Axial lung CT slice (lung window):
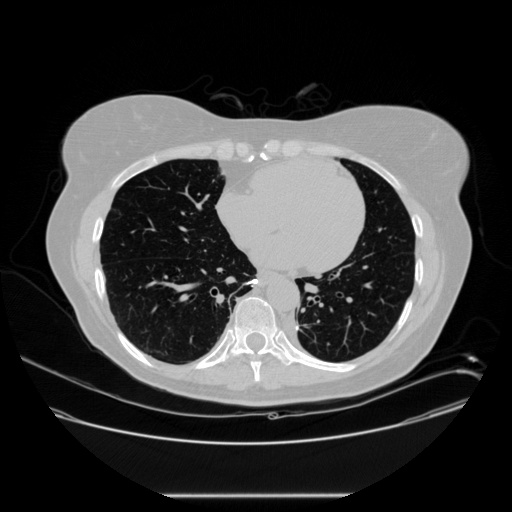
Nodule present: no